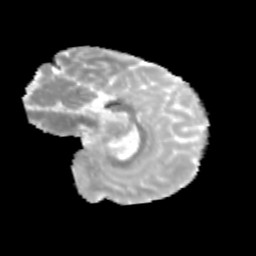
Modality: MD
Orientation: sagittal
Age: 13
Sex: female
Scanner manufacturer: siemens
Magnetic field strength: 3 T
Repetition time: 3.8 s
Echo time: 0.07 s